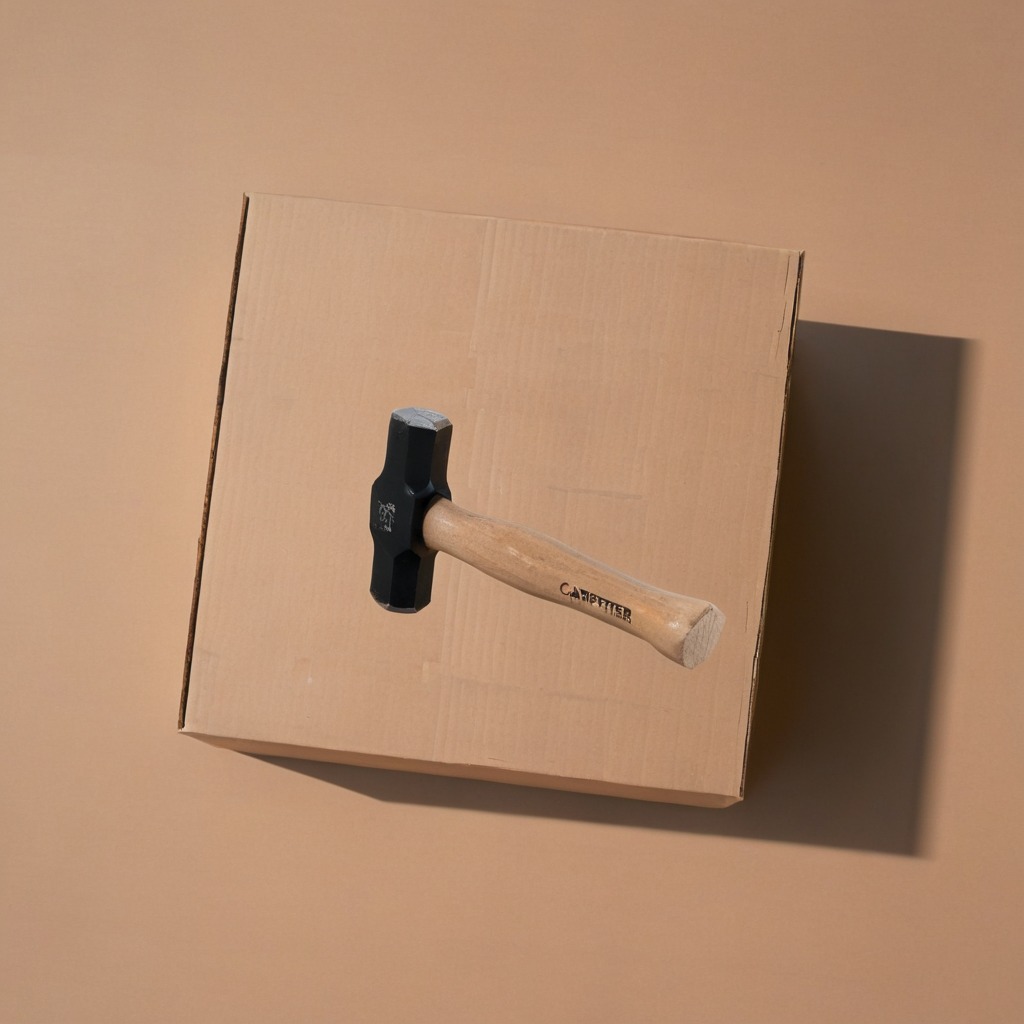
A hammer is lying on a clean dry cardboard box surface in an outdoor workshop during daytime bright natural light soft shadows slightly creased but